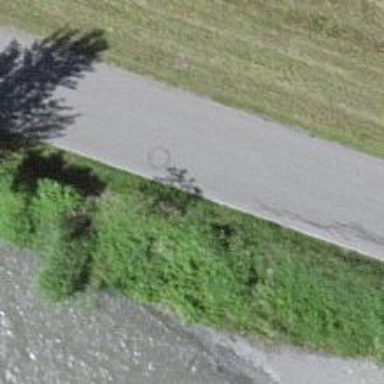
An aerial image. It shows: Blue bench.